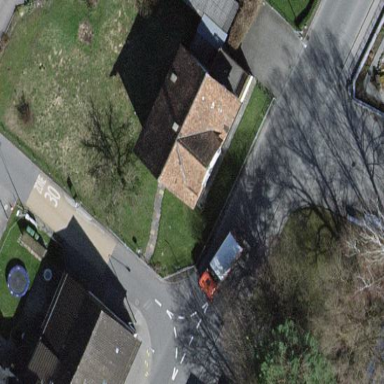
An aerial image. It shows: Gabled house with brown roof tiles. The roof is oriented along the length of the house.